Question: I'm making a drifting game and I want to make a first person camera that follows the direction the car is moving, not the front of the car. In the picture I want the camera to look in the direction of the red vector(which is the direction I'm moving towards), not towards the blue one, which is the front of the car.

I already made the movement script and I searched many tutorials, but I still don't understand. If you have an idea on this subject, please leave it here, any suggestion is helpful.
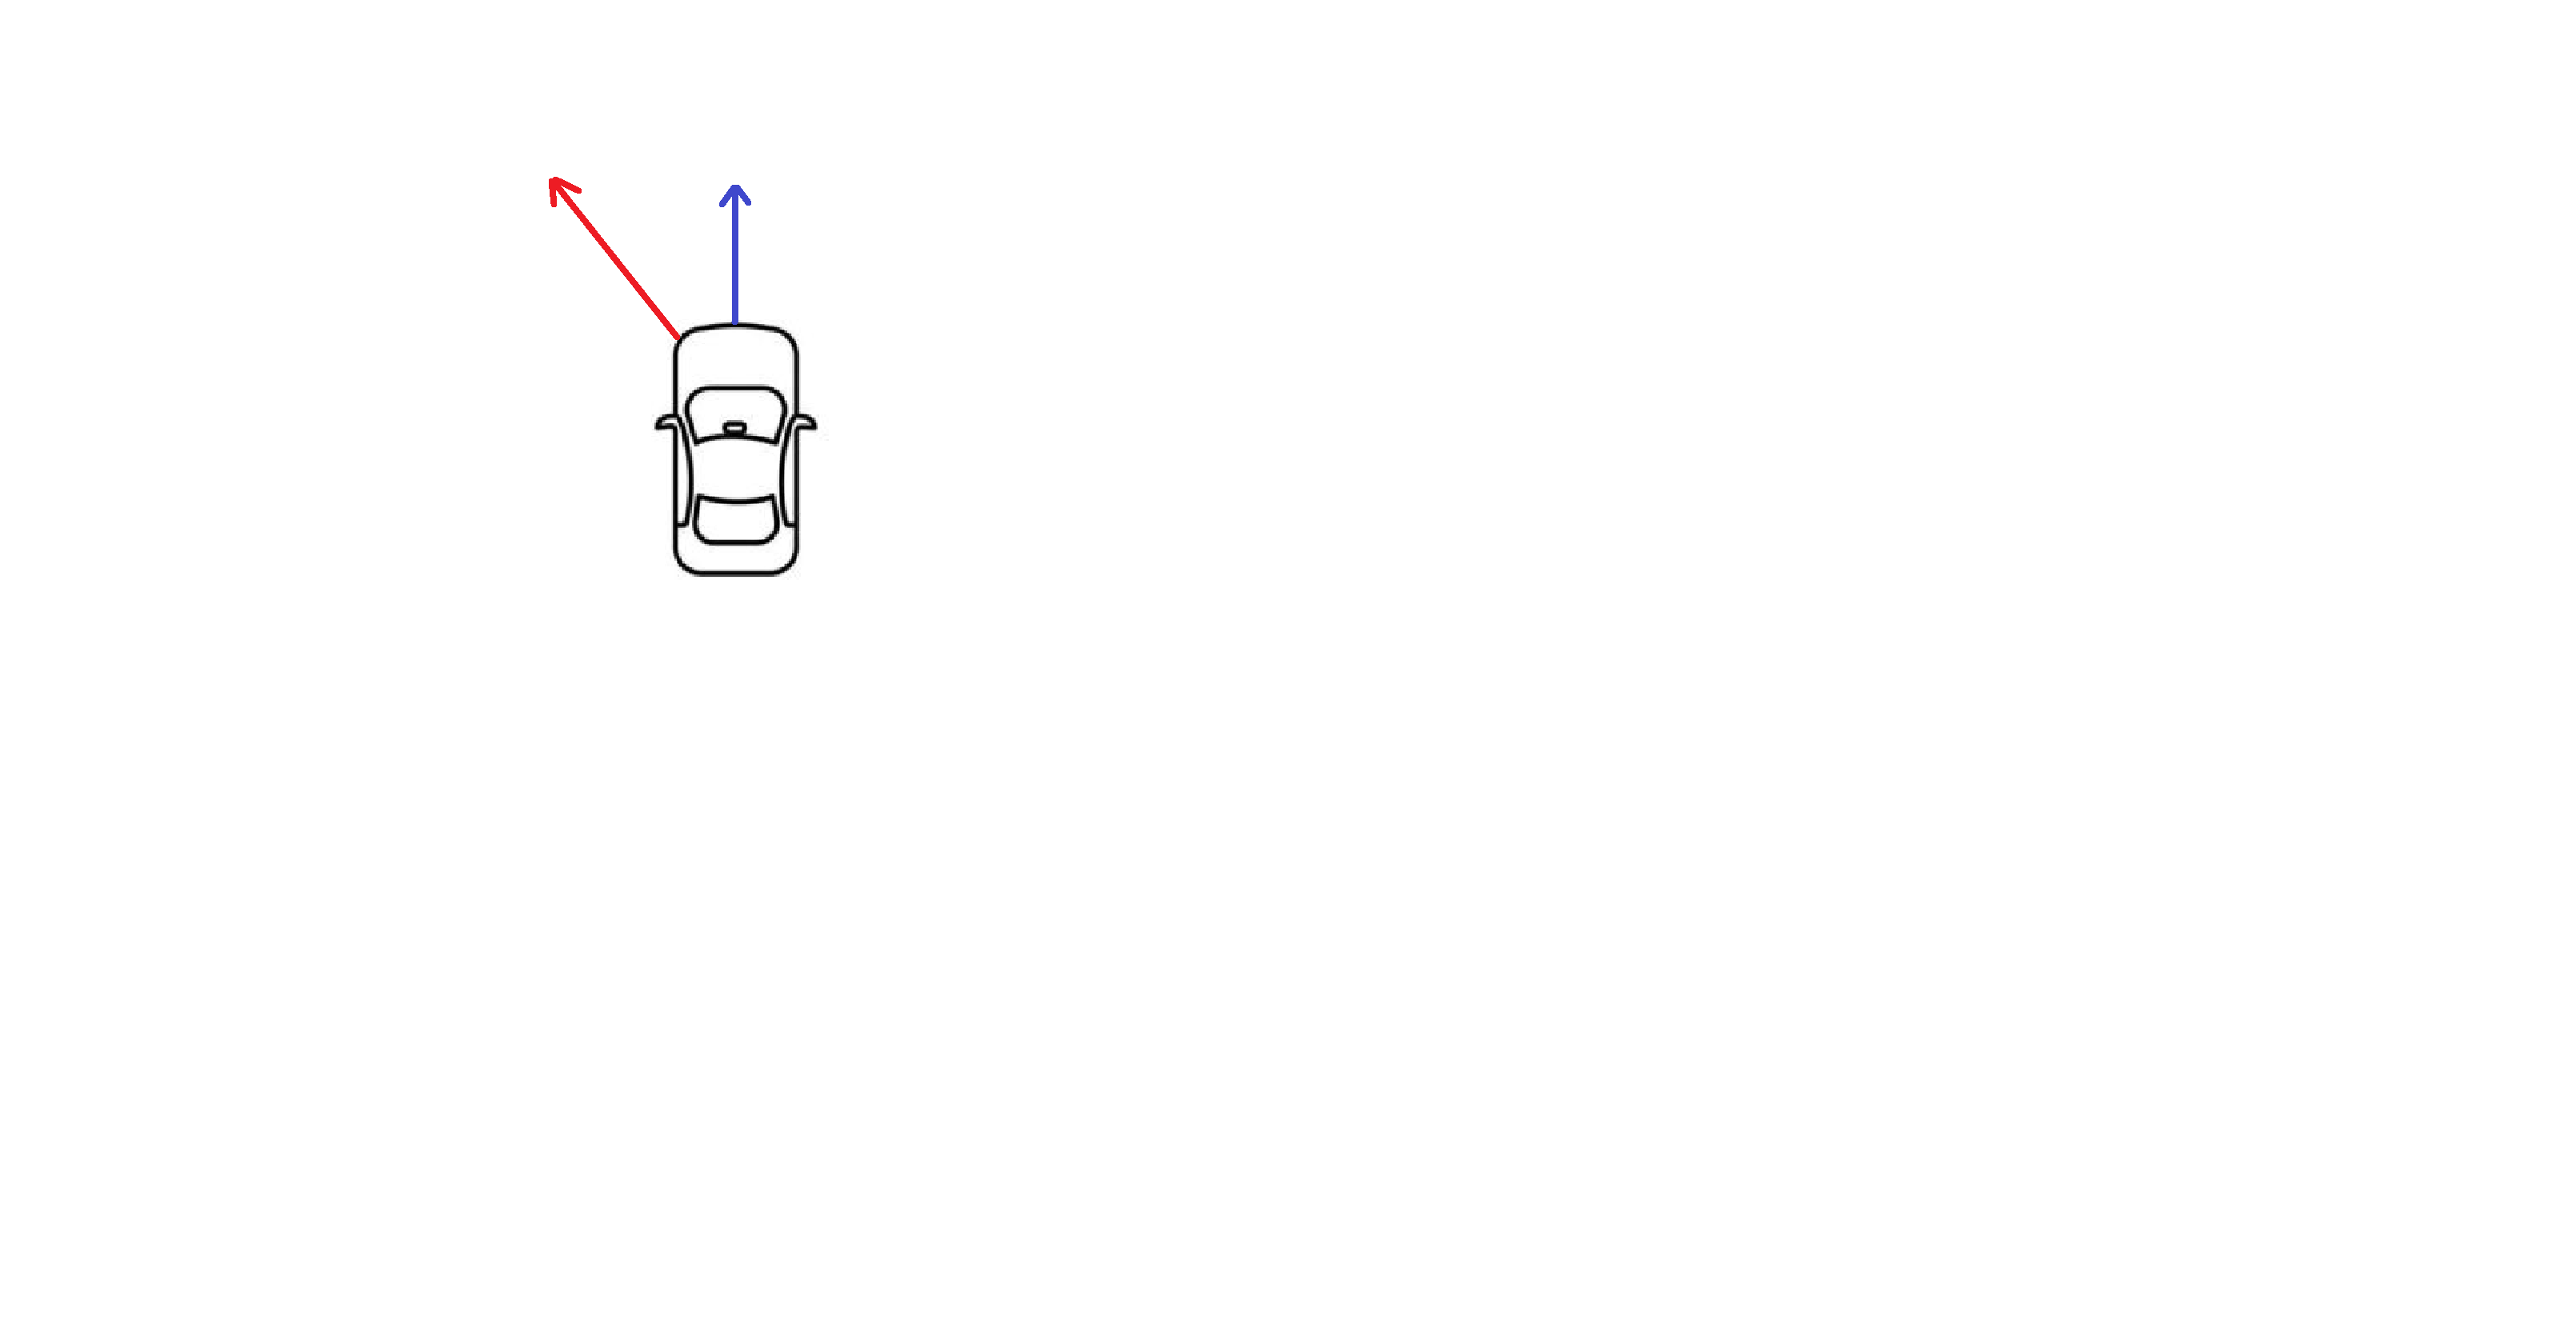
Answer: It's to clear where the camera is in this scenario. I like my cameras behind the car.
Presumably, you have a value for the red vector. If this is the case you can add it to the position of the car to get a world position.
'''
Vector3 worldPos = redvector + car.transform.position
'''
You can then use
'''
camera.transform.rotation = Quaternion.LookRotation(worldPos - camera.transform.position);
'''
to point the camera.
If the camera is at the position of the car it's even easier.
'''
camera.transform.rotation=Quaternion.LookRotation(redvector);
'''